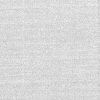
Atmospheric dust classification: dusty